Interaction volume radius: 10 \u00c5
Interaction volume height: 15 \u00c5
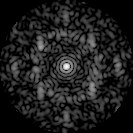
Disorder parameter: 0.6657